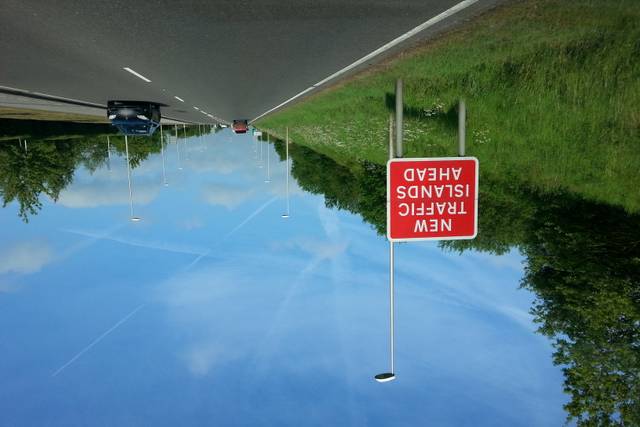
Region: United Kingdom
Coordinates: 53.125, -1.22